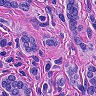
Metastatic tissue present: yes